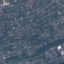
Land use / land cover class: Residential